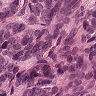
Metastatic tissue present: yes